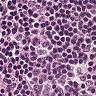
Metastatic tissue present: no